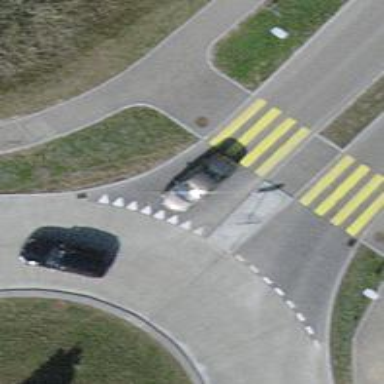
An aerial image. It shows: Road with "give way" sign.